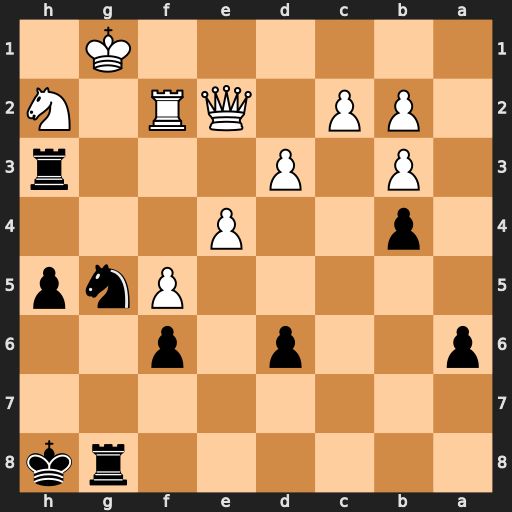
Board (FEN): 6rk/8/p2p1p2/5Pnp/1p2P3/1P1P3r/1PP1QR1N/6K1
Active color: b
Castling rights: -
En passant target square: -
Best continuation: Nf3+ Kf1 Rg1#